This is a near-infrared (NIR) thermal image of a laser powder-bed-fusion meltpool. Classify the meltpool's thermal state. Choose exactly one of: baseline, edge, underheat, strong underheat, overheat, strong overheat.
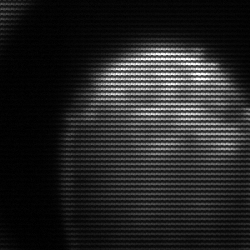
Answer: edge